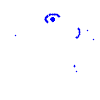
Particle: electron